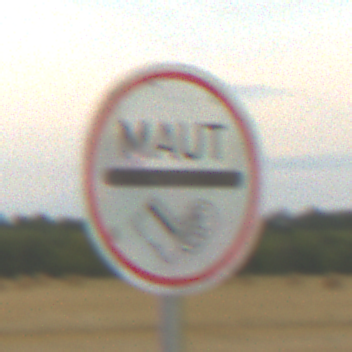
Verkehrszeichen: MautflichtigeStrecke
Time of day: SunriseSunset
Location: Outdoor (RoadRail)
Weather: PartlyCloudy
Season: NotSpecified
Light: Natural